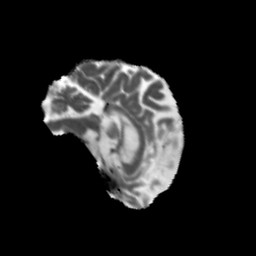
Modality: MD
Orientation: sagittal
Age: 68
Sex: female
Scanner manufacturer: siemens
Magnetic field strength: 3 T
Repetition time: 5.47 s
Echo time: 0.0854 s